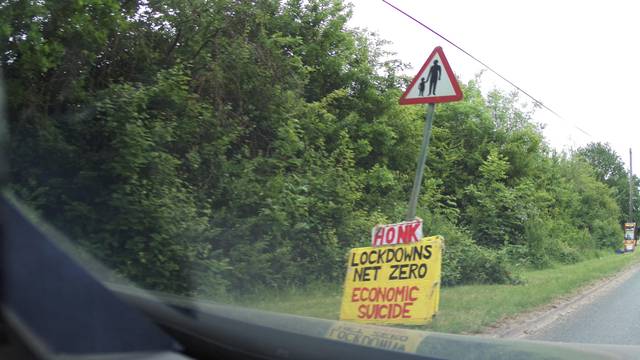
Region: United Kingdom
Coordinates: 51.484, -0.6556